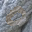
Label: 0